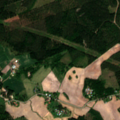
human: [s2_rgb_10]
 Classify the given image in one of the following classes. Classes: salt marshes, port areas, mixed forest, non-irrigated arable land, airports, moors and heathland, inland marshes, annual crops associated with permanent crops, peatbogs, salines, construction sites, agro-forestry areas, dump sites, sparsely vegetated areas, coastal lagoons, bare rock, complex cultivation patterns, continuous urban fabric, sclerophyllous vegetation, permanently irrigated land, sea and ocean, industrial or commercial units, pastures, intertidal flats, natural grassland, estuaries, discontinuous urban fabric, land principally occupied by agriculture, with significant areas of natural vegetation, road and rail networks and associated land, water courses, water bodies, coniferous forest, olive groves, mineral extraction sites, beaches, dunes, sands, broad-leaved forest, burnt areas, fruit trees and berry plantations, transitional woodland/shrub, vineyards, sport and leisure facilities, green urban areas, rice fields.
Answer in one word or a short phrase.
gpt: non-irrigated arable land, land principally occupied by agriculture, with significant areas of natural vegetation, coniferous forest